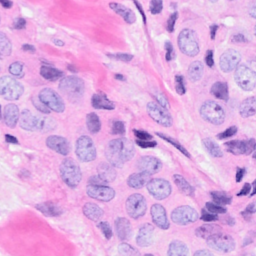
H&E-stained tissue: Breast